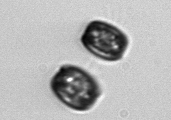
Label: Thalassiosira